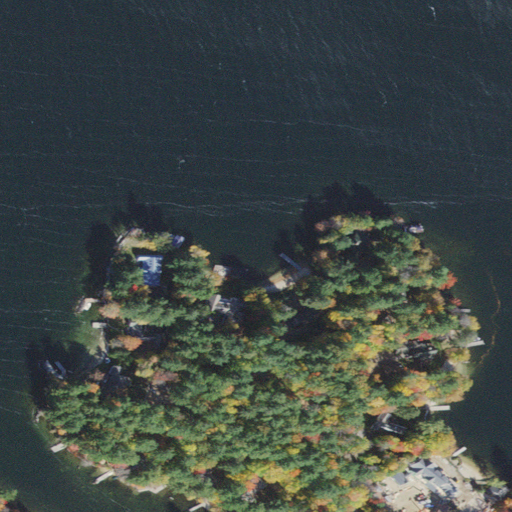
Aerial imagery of cape in New Hampshire named Springfield Point containing open water, open development, evergreen forest, mixed forest, low intensity development, medium intensity development, herbaceous wetlands, and grassland